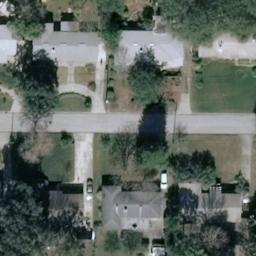
Label: residential